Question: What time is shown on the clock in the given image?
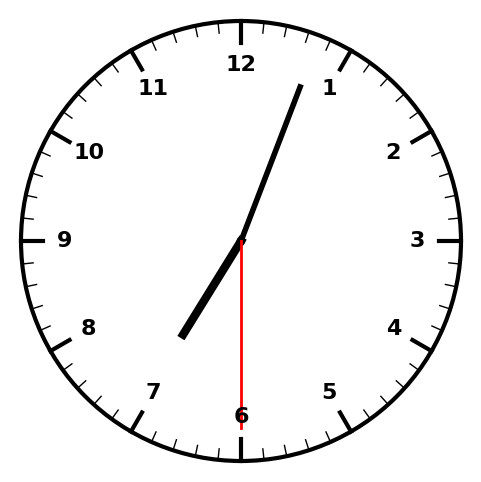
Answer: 07:03:30